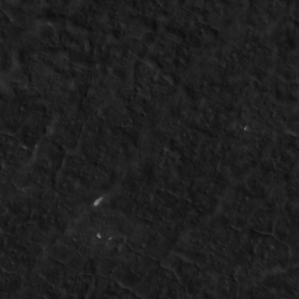
Label: non_frost